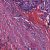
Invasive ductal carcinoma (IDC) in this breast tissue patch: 1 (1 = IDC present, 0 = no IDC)